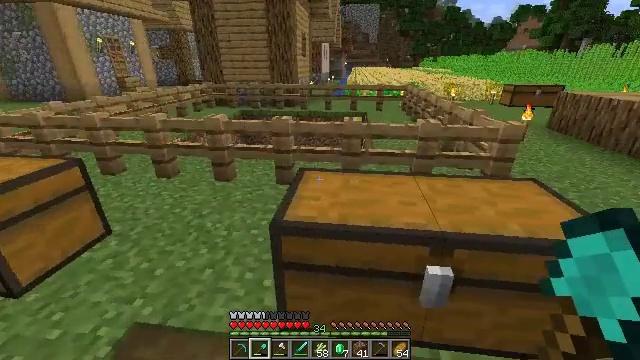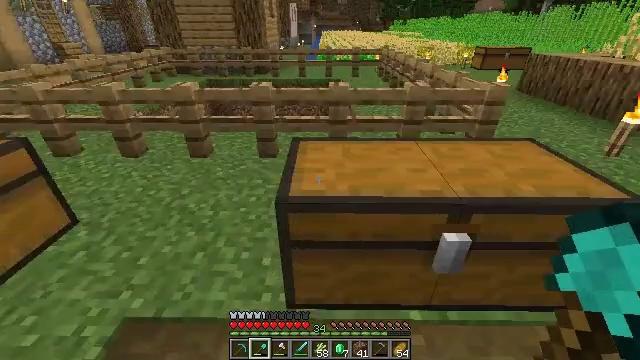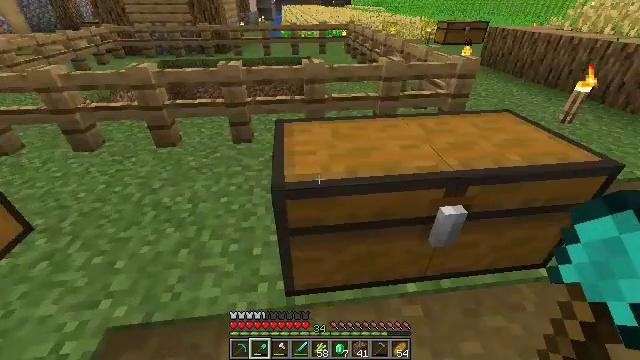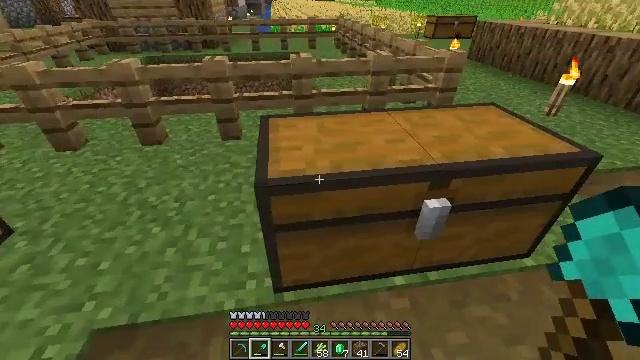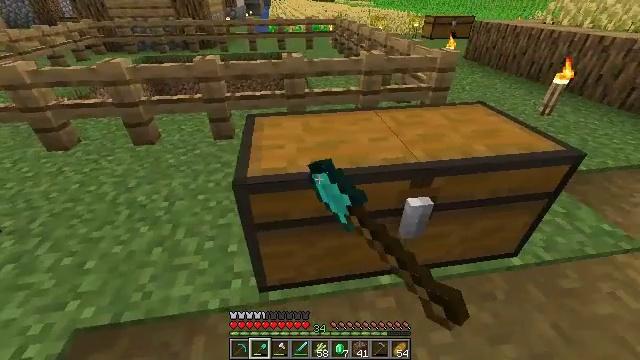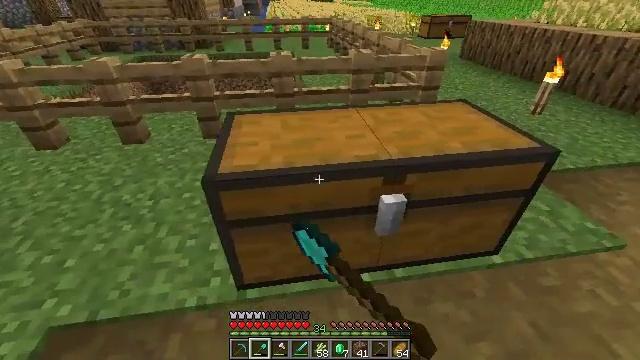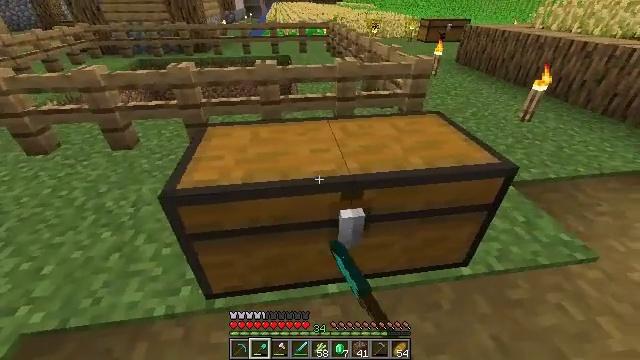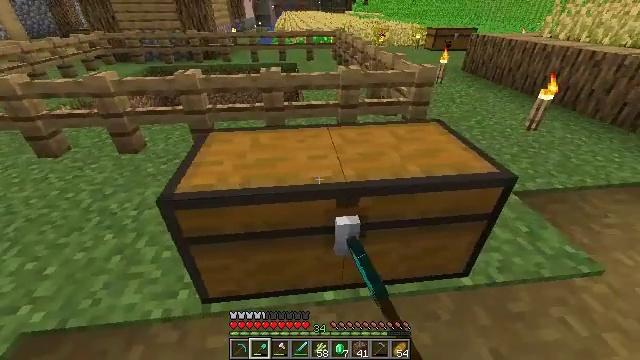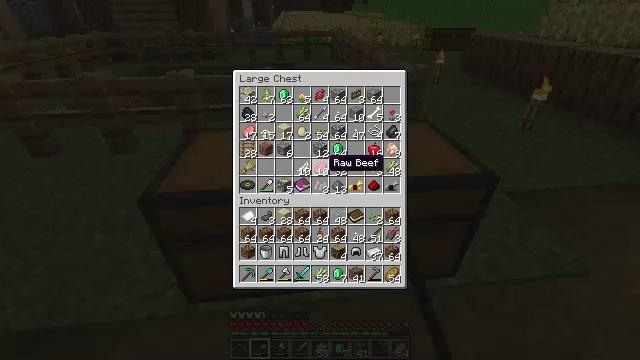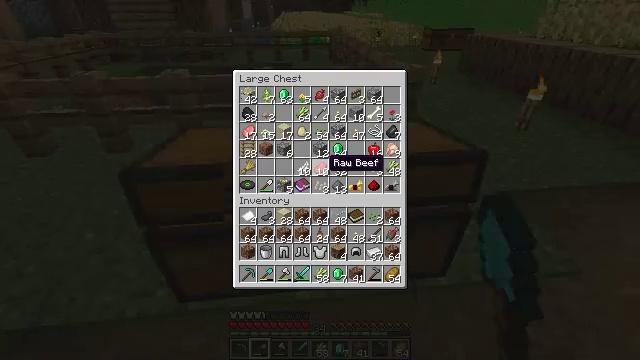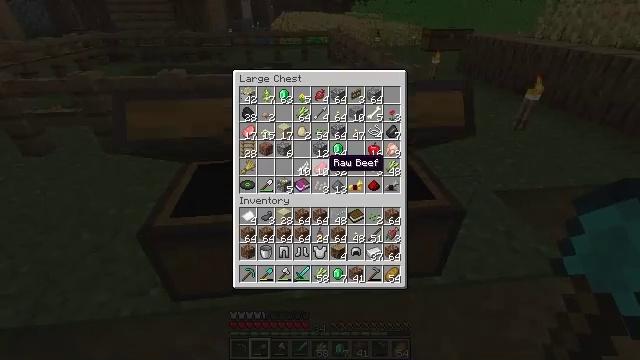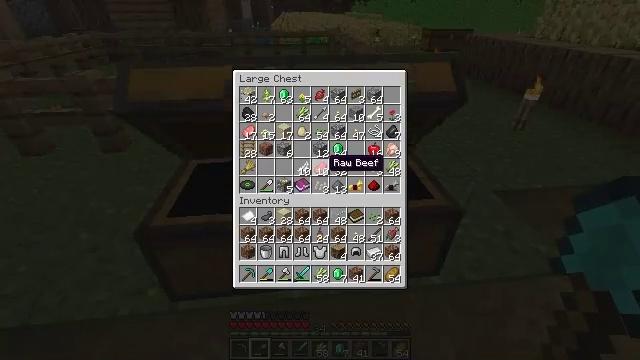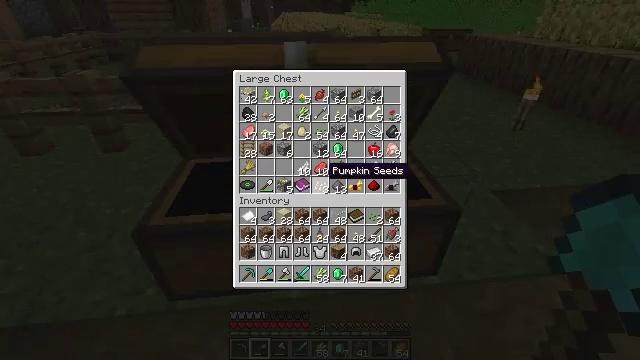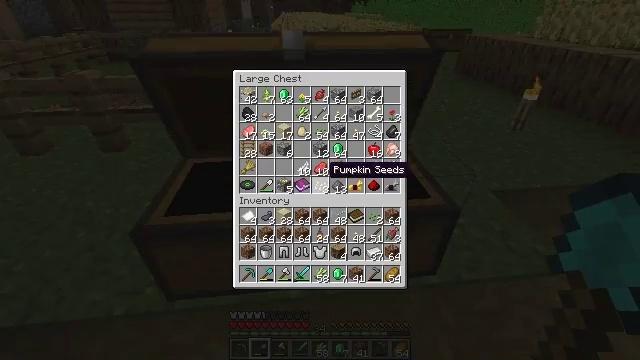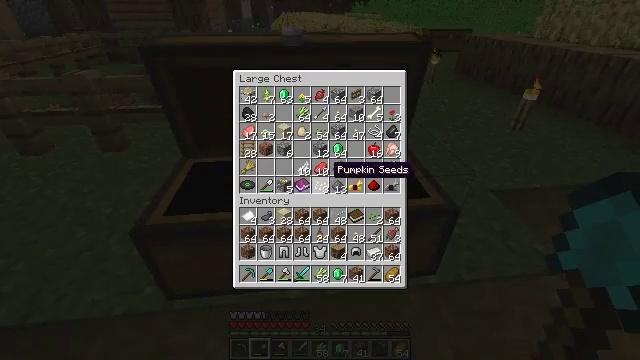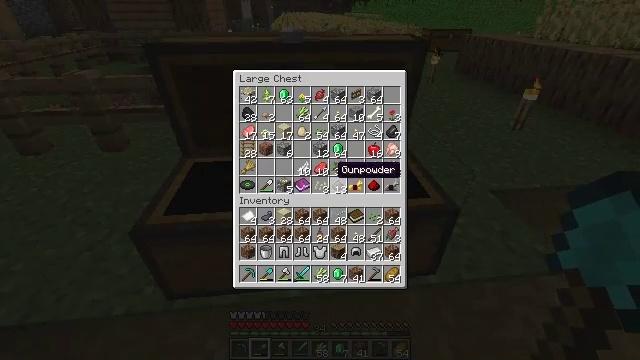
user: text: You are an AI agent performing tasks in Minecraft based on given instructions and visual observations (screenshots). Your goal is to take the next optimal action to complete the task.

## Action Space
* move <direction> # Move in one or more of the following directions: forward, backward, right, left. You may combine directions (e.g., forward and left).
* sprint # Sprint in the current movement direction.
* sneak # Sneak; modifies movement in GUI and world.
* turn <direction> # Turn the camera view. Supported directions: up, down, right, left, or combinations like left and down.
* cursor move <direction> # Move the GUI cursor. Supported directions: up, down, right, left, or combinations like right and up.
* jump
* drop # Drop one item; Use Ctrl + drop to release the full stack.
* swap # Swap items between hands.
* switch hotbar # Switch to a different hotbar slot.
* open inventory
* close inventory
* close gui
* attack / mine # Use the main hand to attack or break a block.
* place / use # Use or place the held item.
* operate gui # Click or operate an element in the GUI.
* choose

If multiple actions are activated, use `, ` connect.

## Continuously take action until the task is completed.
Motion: motion action
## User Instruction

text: Drop a leather helmet.
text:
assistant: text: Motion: turn right and down
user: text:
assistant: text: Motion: turn right and down
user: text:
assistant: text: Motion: move right, turn right, use / place
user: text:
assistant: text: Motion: move right, use / place
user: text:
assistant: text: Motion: move right, use / place
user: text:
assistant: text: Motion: move right
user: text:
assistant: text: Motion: turn left and up
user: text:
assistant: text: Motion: cursor move up
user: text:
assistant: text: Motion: no_op
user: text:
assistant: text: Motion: no_op
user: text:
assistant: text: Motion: no_op
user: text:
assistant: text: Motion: cursor move down
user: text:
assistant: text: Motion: no_op
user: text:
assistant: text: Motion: no_op
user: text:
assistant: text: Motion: no_op
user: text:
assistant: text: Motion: no_op
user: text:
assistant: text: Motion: no_op
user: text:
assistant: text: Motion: no_op
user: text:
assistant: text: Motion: cursor move down
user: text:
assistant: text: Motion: cursor move down
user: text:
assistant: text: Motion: cursor move down
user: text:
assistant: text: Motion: sneak, cursor move down
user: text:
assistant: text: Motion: sneak, cursor move down
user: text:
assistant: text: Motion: sneak
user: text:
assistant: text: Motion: sneak
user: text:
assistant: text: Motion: sneak
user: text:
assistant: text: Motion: sneak
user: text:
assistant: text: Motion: sneak
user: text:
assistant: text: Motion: sneak
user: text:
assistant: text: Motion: sneak